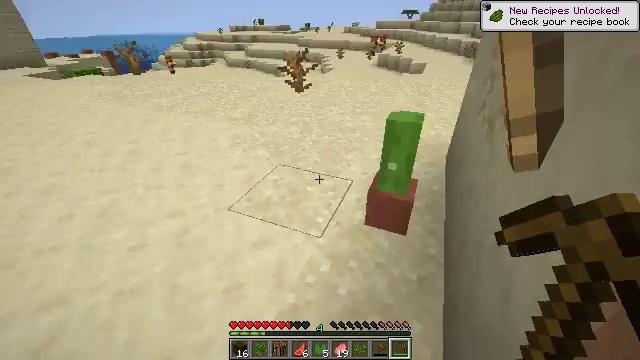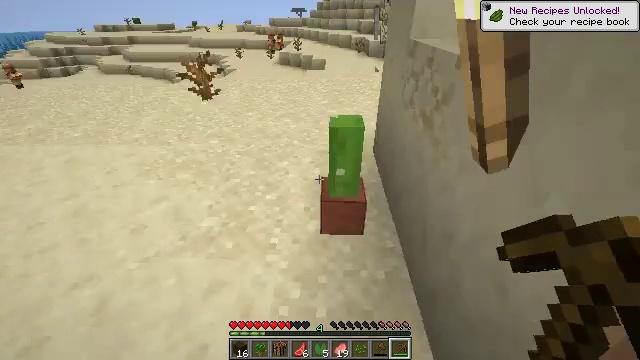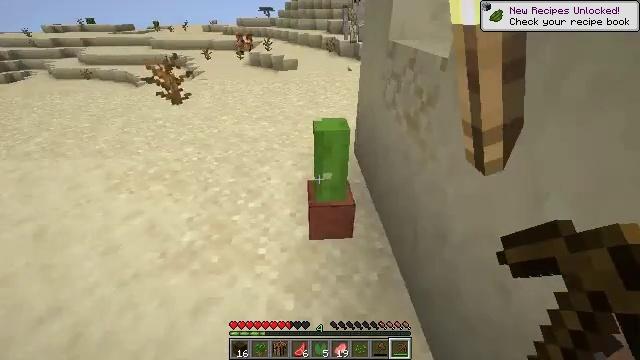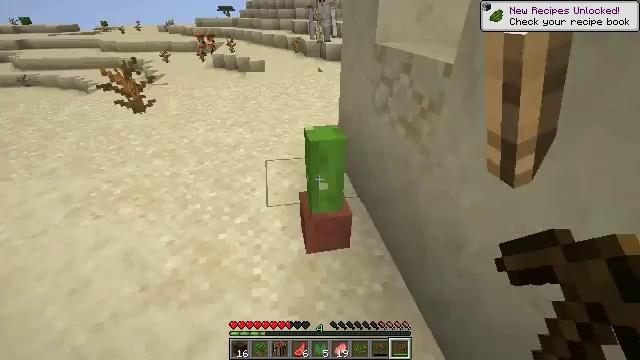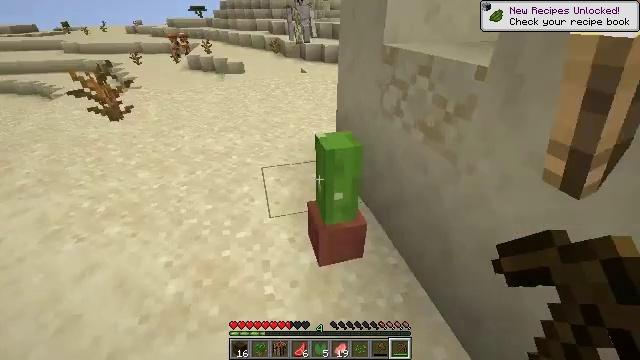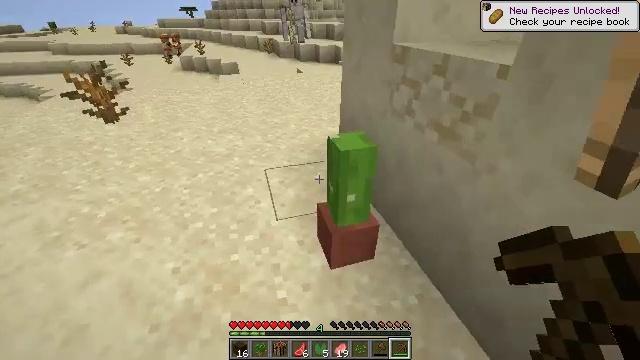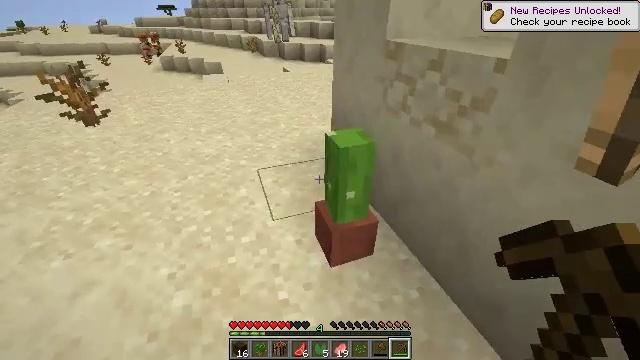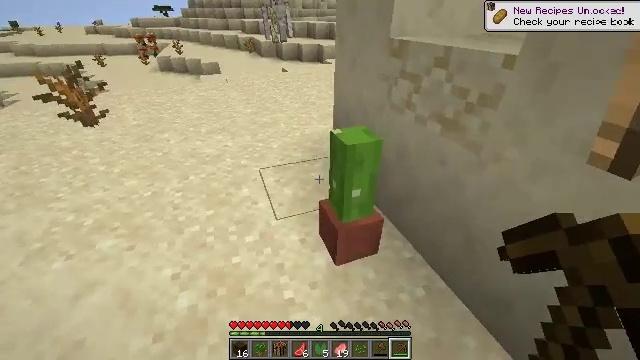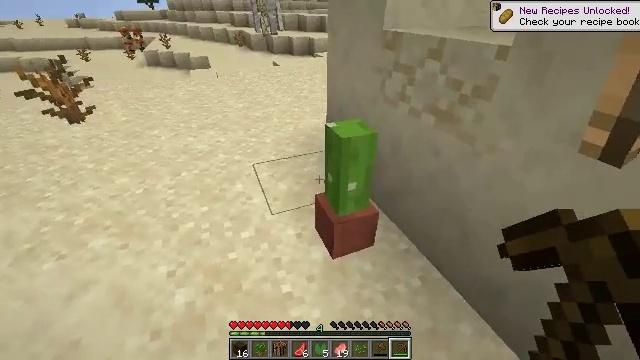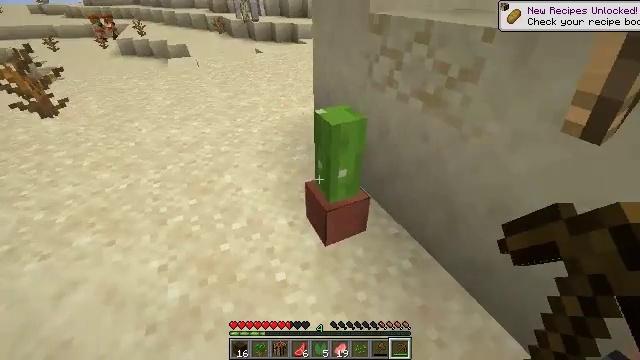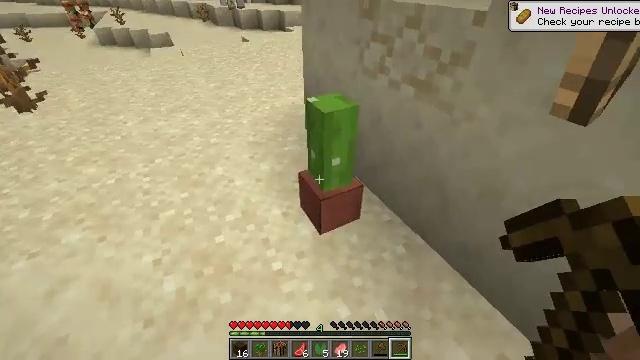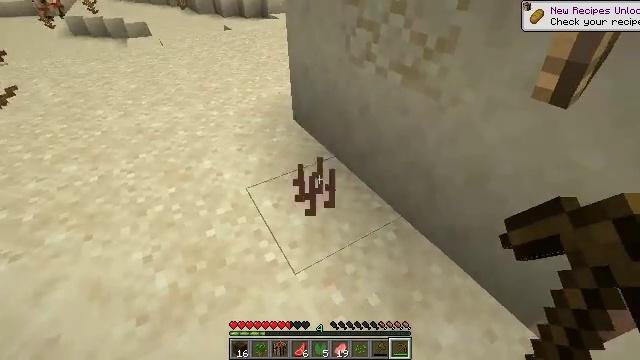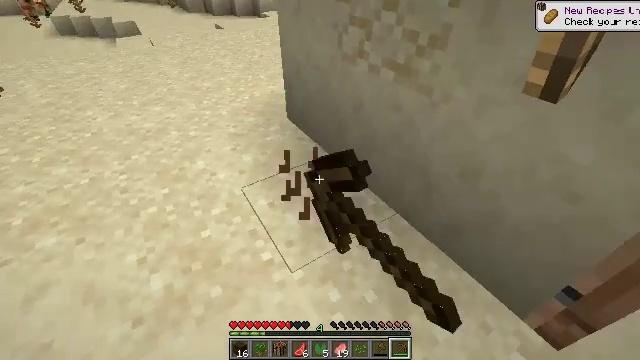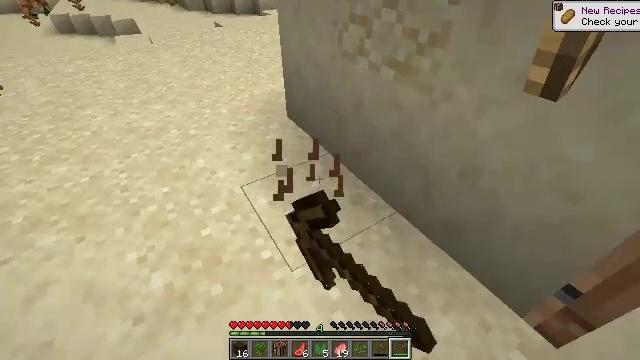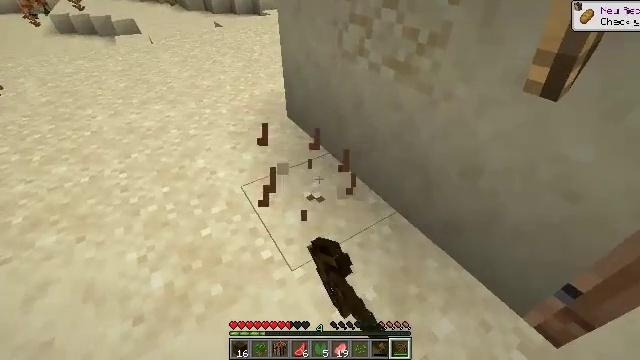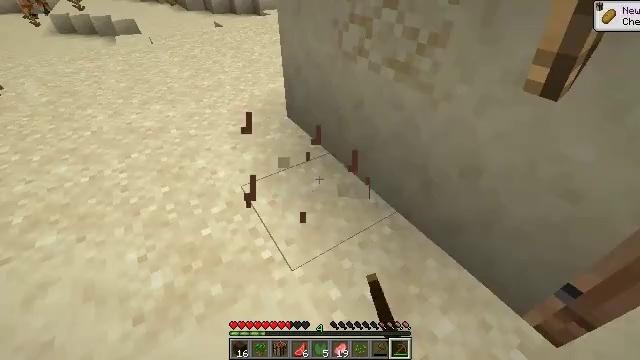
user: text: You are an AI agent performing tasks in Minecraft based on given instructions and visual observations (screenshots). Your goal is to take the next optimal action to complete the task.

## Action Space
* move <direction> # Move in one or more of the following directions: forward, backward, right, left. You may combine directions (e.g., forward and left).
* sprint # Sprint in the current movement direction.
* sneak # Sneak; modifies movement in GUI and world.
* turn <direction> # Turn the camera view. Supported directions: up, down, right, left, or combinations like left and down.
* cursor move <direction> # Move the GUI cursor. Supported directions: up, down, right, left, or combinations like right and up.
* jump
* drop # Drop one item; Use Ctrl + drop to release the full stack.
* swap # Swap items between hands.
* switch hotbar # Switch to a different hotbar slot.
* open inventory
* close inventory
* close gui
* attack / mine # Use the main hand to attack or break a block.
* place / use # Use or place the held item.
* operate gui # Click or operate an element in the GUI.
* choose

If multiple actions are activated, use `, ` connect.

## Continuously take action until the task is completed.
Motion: motion action
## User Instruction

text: Break the potted cactus to collect it.
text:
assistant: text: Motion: move forward and move left, turn right
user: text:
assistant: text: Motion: move forward and move left, turn right
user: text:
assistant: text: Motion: move forward and move left, turn right
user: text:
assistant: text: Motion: move left, turn right
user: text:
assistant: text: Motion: turn right
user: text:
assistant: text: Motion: turn right
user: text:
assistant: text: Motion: no_op
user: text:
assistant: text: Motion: turn right and down
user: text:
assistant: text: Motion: turn right and down
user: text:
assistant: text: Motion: turn right and down
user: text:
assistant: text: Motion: turn right and down, attack / mine
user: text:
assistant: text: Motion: turn right, attack / mine
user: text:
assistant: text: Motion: attack / mine
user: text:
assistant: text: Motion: attack / mine
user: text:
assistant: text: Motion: no_op
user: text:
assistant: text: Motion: no_op